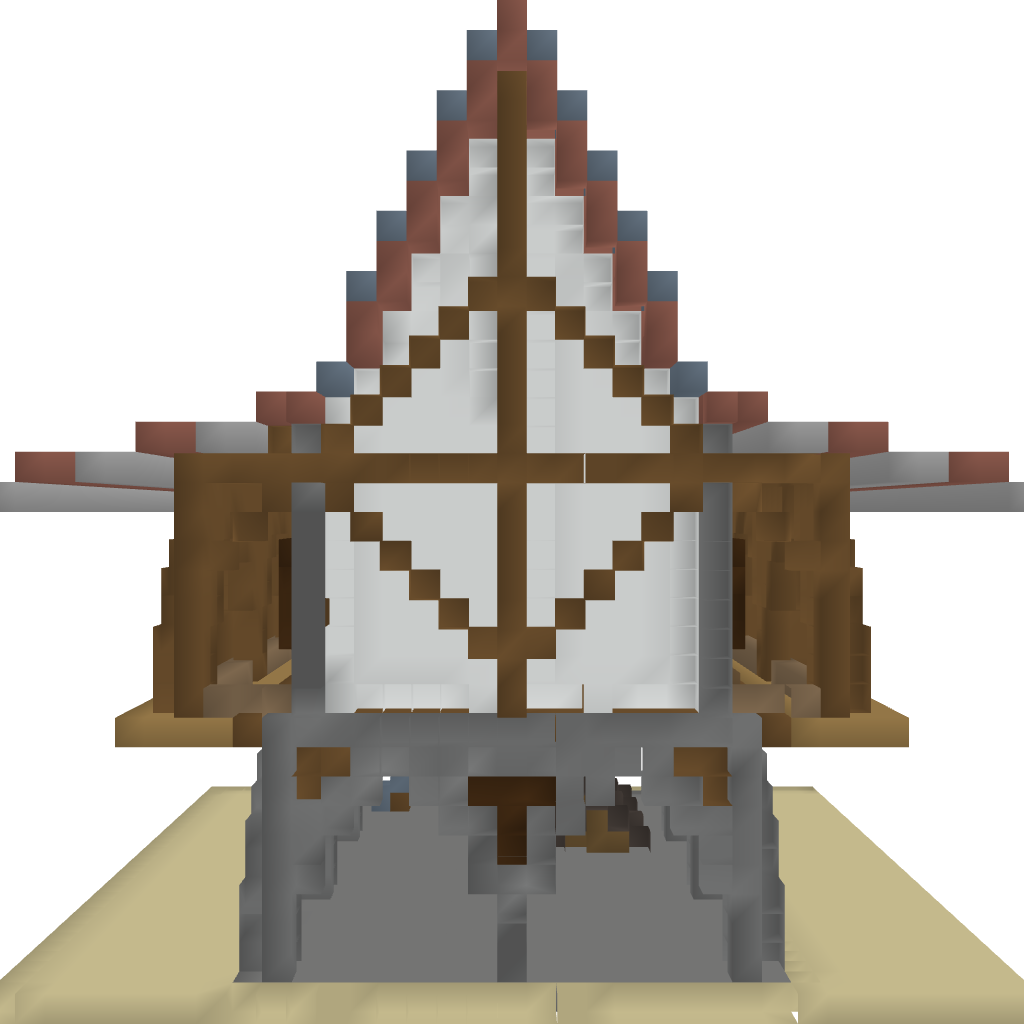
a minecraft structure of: farm house